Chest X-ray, PA view. Patient: 8 years old, sex M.
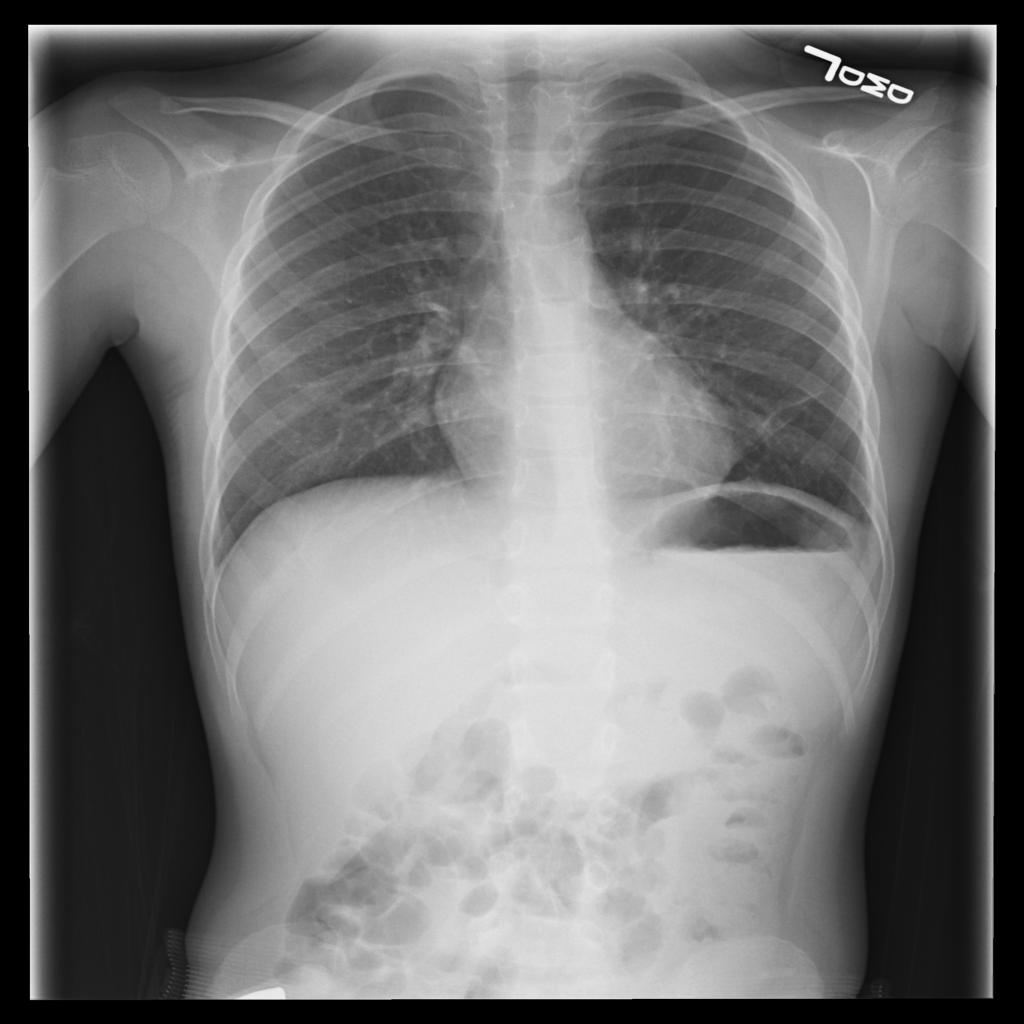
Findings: Infiltration